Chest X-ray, PA view. Patient: 67 years old, sex M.
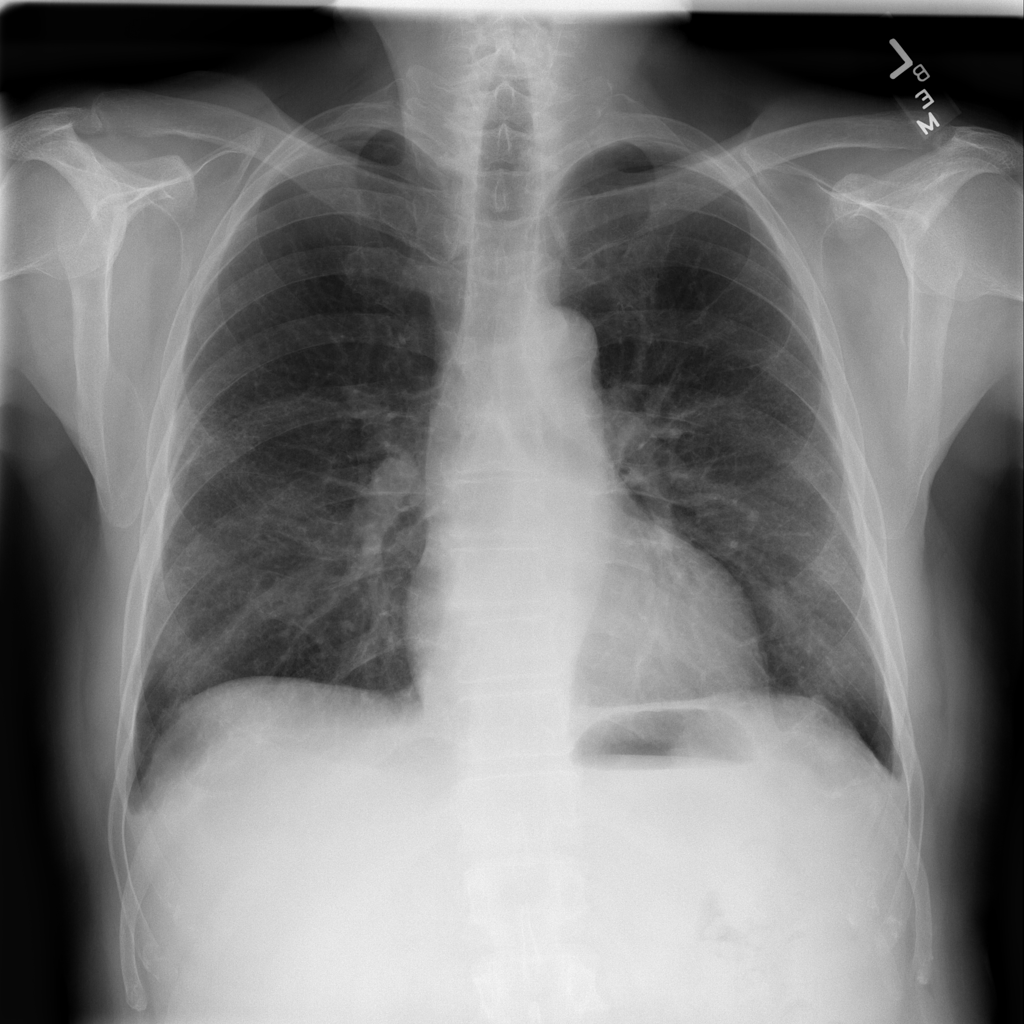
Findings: No Finding